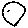
Label: circle